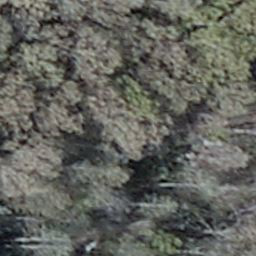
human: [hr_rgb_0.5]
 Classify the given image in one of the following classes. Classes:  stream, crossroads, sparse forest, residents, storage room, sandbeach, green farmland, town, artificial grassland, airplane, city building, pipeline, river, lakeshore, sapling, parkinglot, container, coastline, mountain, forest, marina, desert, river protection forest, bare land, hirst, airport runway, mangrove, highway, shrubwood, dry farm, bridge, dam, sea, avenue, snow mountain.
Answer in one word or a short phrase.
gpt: shrubwood